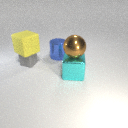
large yellow rubber cube above small gray rubber cube